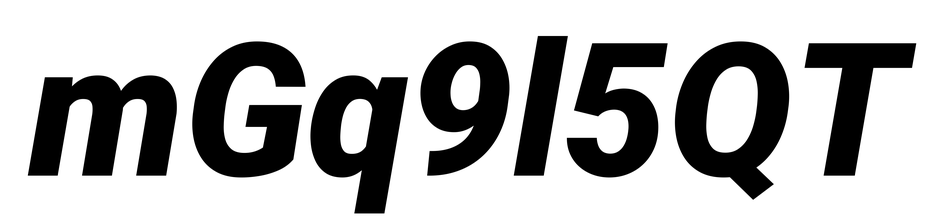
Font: Roboto-Italic_Black_Italic